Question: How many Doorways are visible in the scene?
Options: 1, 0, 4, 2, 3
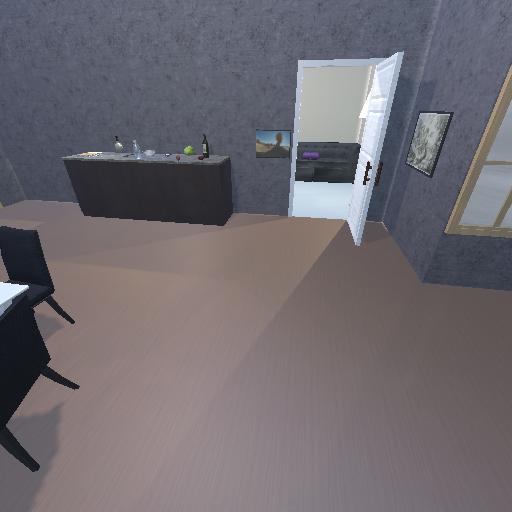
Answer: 1